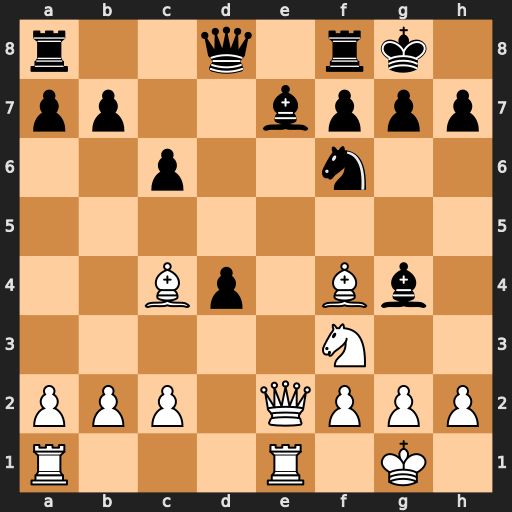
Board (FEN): r2q1rk1/pp2bppp/2p2n2/8/2Bp1Bb1/5N2/PPP1QPPP/R3R1K1
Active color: w
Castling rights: -
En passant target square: -
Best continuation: Qxe7 Qxe7 Rxe7